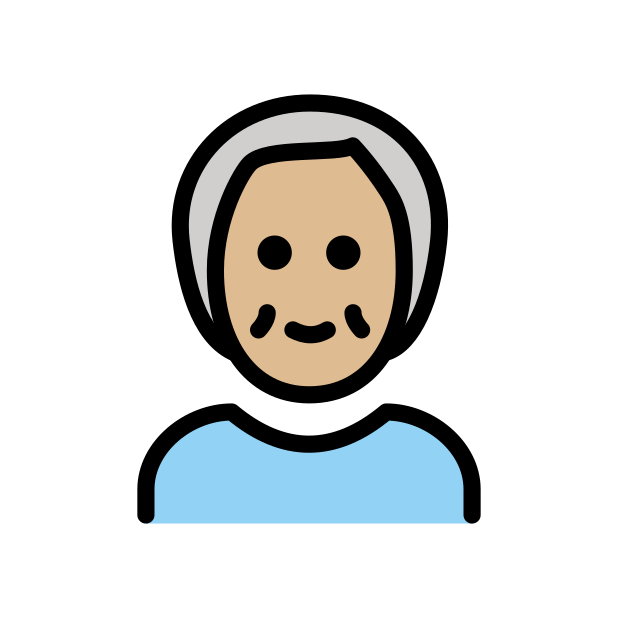
older person: medium-light skin tone